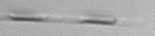
Label: Leptocylindrus